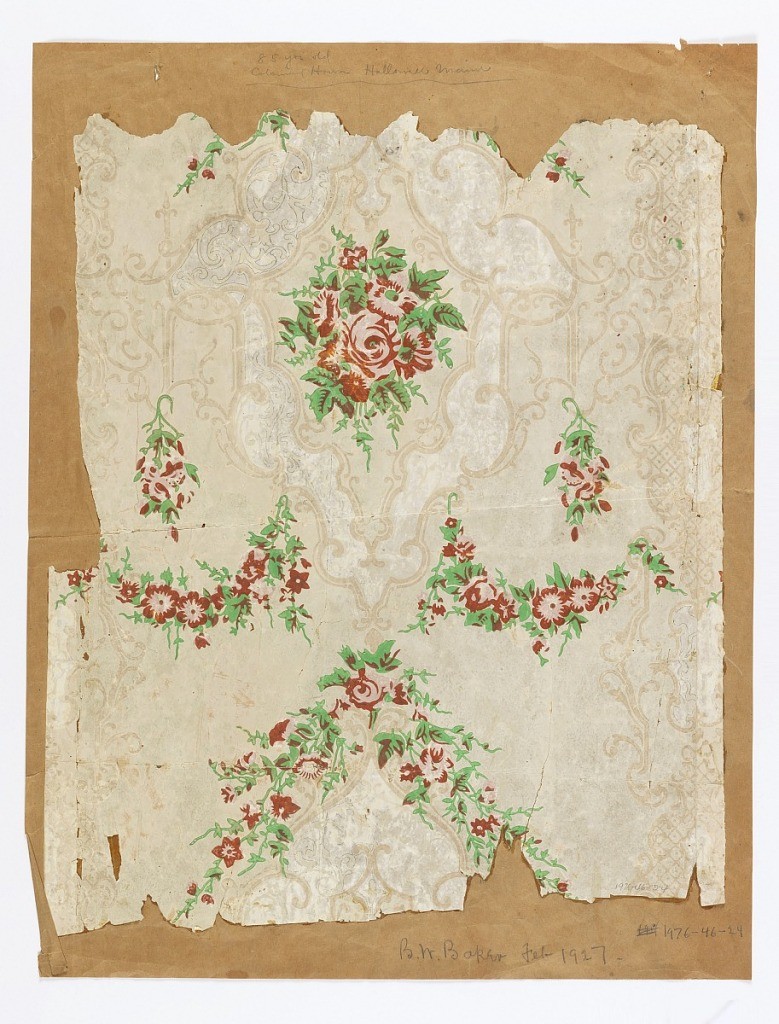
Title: Sidewall
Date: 1835–45
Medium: Block-printed, machine made paper
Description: Buff vertical stripe formed by arabesques alternating with buff-edged cartouches with white filigree, floral bouquets.